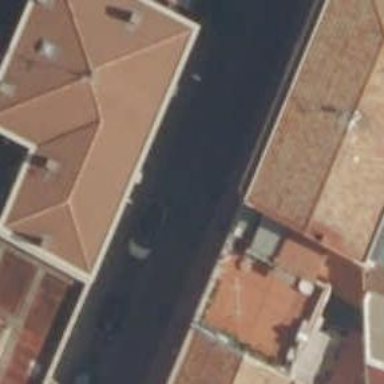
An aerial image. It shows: Image showing building with apartments.